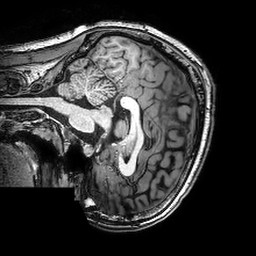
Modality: T1w
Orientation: sagittal
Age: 21
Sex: female
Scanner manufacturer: philips
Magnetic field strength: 3 T
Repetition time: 0.008322 s
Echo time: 0.00382 s